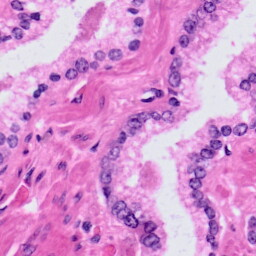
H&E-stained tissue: Prostate